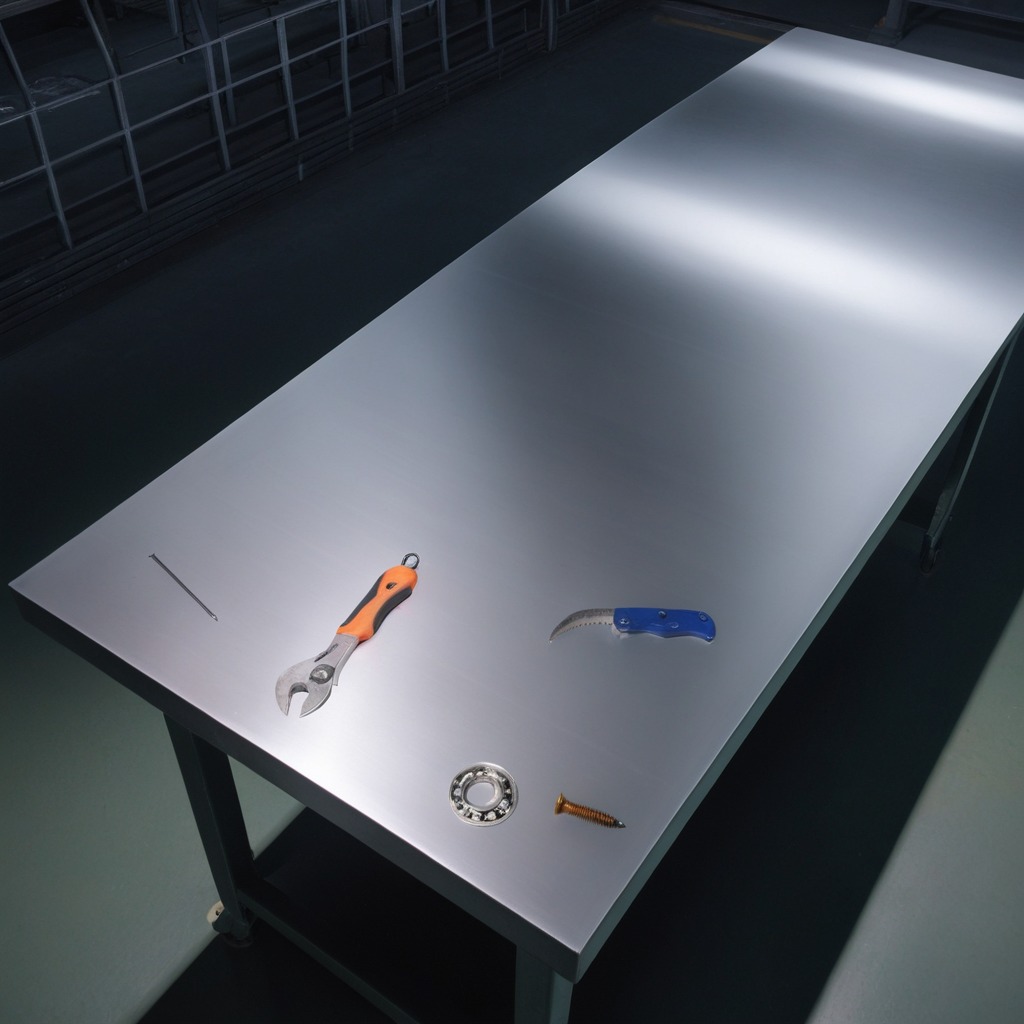
A ball bearing, a knife, a screw, a nail, and a wrench are lying on the tabletop.